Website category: sports
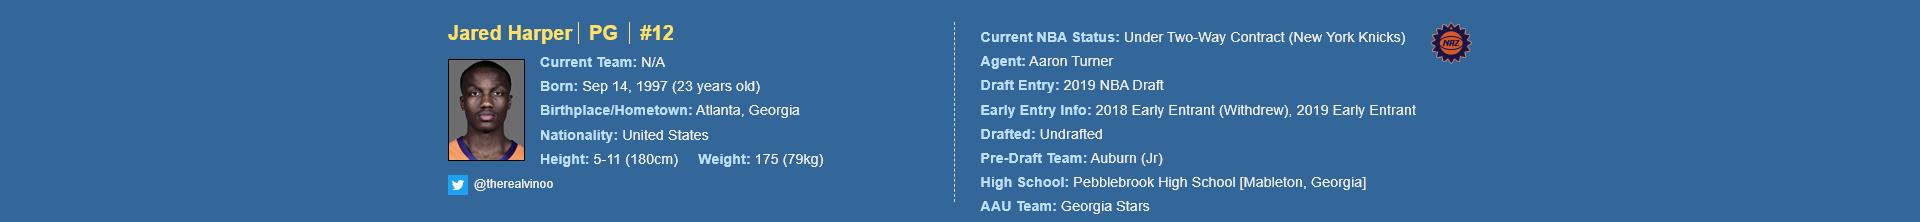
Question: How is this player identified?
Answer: Jared Harper

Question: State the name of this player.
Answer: Jared Harper

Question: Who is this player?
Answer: Jared Harper

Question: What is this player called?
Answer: Jared Harper

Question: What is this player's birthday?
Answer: Sep 14, 1997

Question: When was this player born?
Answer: Sep 14, 1997

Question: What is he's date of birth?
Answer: Sep 14, 1997

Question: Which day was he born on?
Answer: Sep 14, 1997

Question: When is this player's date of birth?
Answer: Sep 14, 1997

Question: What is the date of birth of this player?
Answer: Sep 14, 1997

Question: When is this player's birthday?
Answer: Sep 14, 1997

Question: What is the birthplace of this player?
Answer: Atlanta, Georgia

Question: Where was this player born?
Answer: Atlanta, Georgia

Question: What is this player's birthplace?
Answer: Atlanta, Georgia

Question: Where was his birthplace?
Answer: Atlanta, Georgia

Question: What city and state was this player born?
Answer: Atlanta, Georgia

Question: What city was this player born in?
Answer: Atlanta, Georgia

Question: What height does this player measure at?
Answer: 5-11 (180cm)

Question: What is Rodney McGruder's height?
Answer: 5-11 (180cm)

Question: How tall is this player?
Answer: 5-11 (180cm)

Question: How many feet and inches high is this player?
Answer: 5-11 (180cm)

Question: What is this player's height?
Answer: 5-11 (180cm)

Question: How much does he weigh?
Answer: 175 (79kg)

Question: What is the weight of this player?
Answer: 175 (79kg)

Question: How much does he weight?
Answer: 175 (79kg)

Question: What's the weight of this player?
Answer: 175 (79kg)

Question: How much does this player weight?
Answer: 175 (79kg)

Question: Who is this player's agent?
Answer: Aaron Turner

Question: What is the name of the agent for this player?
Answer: Aaron Turner

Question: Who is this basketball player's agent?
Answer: Aaron Turner

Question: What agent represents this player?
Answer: Aaron Turner

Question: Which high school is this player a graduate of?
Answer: Pebblebrook High School

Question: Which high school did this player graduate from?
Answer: Pebblebrook High School

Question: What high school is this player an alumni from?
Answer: Pebblebrook High School

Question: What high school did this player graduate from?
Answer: Pebblebrook High School

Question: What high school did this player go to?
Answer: Pebblebrook High School

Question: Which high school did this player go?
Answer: Pebblebrook High School